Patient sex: M
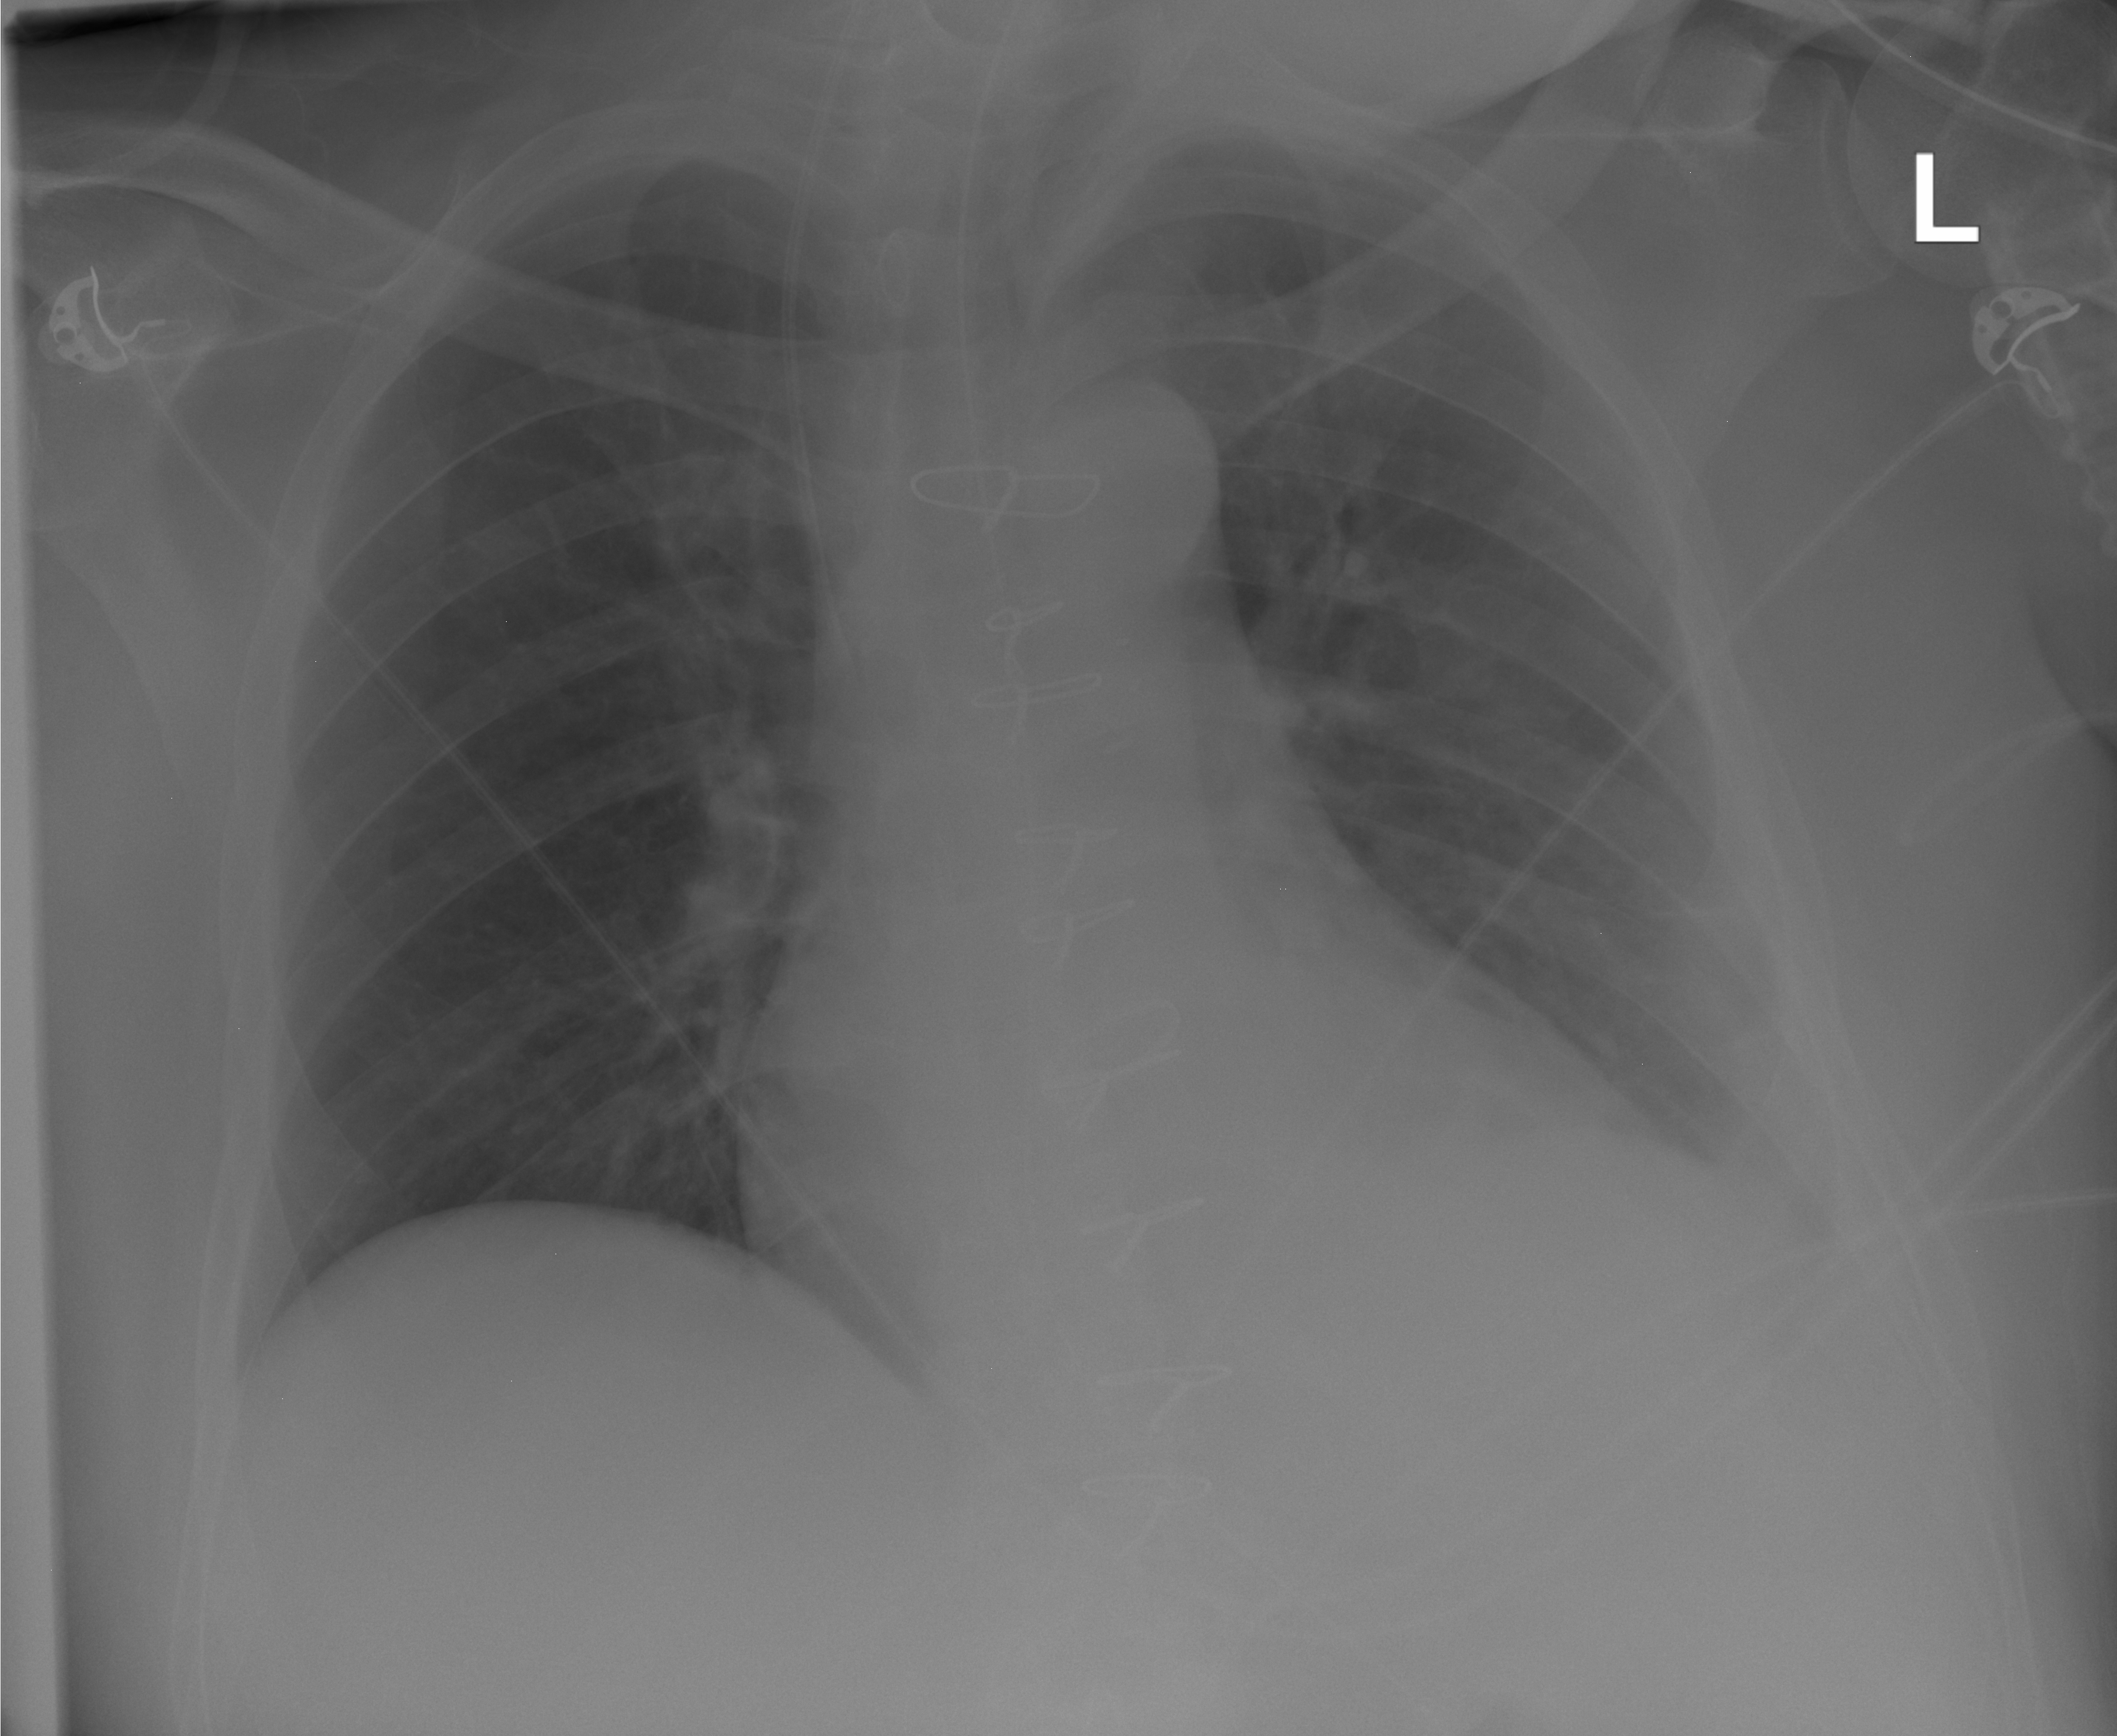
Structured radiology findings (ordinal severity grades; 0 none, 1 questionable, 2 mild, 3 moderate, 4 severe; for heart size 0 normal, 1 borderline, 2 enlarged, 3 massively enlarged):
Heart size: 1
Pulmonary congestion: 0
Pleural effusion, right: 0
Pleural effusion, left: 2
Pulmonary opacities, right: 0
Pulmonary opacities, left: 0
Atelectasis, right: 0
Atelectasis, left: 2